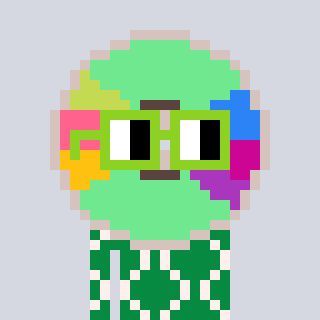
a pixel art character with square light green glasses, a cd-shaped head and a green-colored body on a cool background